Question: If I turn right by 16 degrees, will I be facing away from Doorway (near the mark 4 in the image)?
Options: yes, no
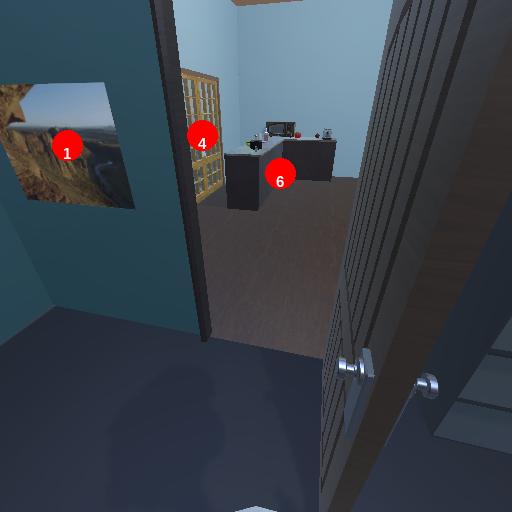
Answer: yes